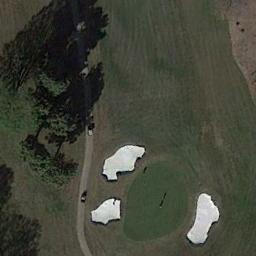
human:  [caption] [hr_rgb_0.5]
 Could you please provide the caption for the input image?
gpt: There are many trees near the golf course .

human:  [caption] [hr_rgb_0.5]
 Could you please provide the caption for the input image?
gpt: The golf course has a putting green, A fairway, Some barrier trees and three sandpits and a road goes through the golf course .

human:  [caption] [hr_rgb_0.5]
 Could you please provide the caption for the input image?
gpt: There are several bunkers and a path on a large green lawn on the golf course and many trees .

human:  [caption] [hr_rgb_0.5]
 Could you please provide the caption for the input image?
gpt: There are more than a dozen bunkers and winding paths in this area .

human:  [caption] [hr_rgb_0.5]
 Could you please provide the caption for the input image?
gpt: There are three bunkers near a path on the golf course .